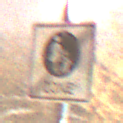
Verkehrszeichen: EndeFussgaengerzone
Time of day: Night
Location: Outdoor (Urban)
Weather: Overcast
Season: Winter
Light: Artificial